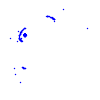
Particle: proton